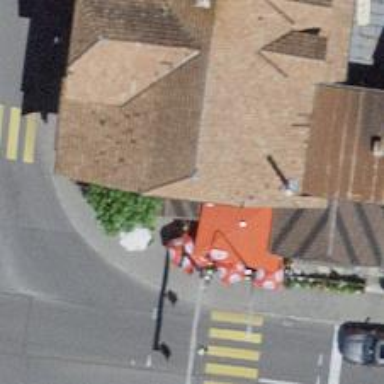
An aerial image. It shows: Restaurant.